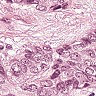
Metastatic tissue present: yes